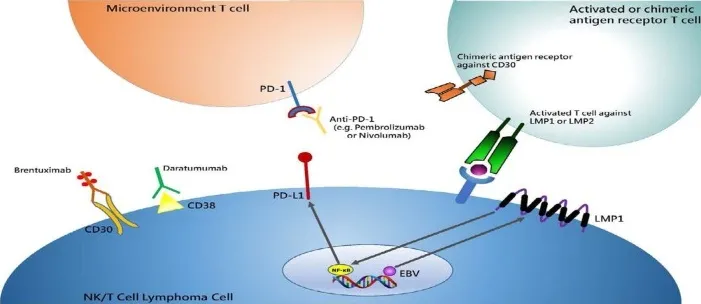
Summary of immunotherapy drugs or treatment strategies in NK/T cell lymphoma and their respective cellular membrane targets. Antibody drugs target cellular membrane proteins, which include Brentuximab/CD30 and Daratumumab/CD38. Engineered chimeric antigen T-cells are targeted toward CD30 much like Brentuximab. Anti-PD1 antibodies, such as Pembrolizumab and Nivolumab, target microenvironment T-cells that become inactivated when bound with Programmed death-ligand 1 (PD-L1) expressed on tumor cells, inducing anergy. Latent membrane protein 1 (LMP1) is a transmembrane protein produced by Epstein-Barr virus (EBV), which subsequently activates the NF-kappaB pathway and leads to cell proliferation and lymphomagenesis. This in turn upregulates PD-L1, which makes immune checkpoint blockade an attractive target. Furthermore, LMP1 antigen is expressed within a MHC-complex on the cell surface to which activated T cells can then recognize and extinguish. This was an originally produced image.
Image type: pathology (fish)